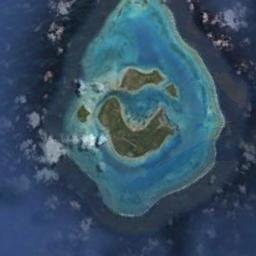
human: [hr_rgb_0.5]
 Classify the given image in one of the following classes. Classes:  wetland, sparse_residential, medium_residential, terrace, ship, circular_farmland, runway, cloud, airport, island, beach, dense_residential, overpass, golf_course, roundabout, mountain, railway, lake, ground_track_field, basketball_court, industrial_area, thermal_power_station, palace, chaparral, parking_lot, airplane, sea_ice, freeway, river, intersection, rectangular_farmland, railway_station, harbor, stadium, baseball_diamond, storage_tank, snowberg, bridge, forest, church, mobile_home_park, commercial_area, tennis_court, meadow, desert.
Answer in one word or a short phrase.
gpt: island